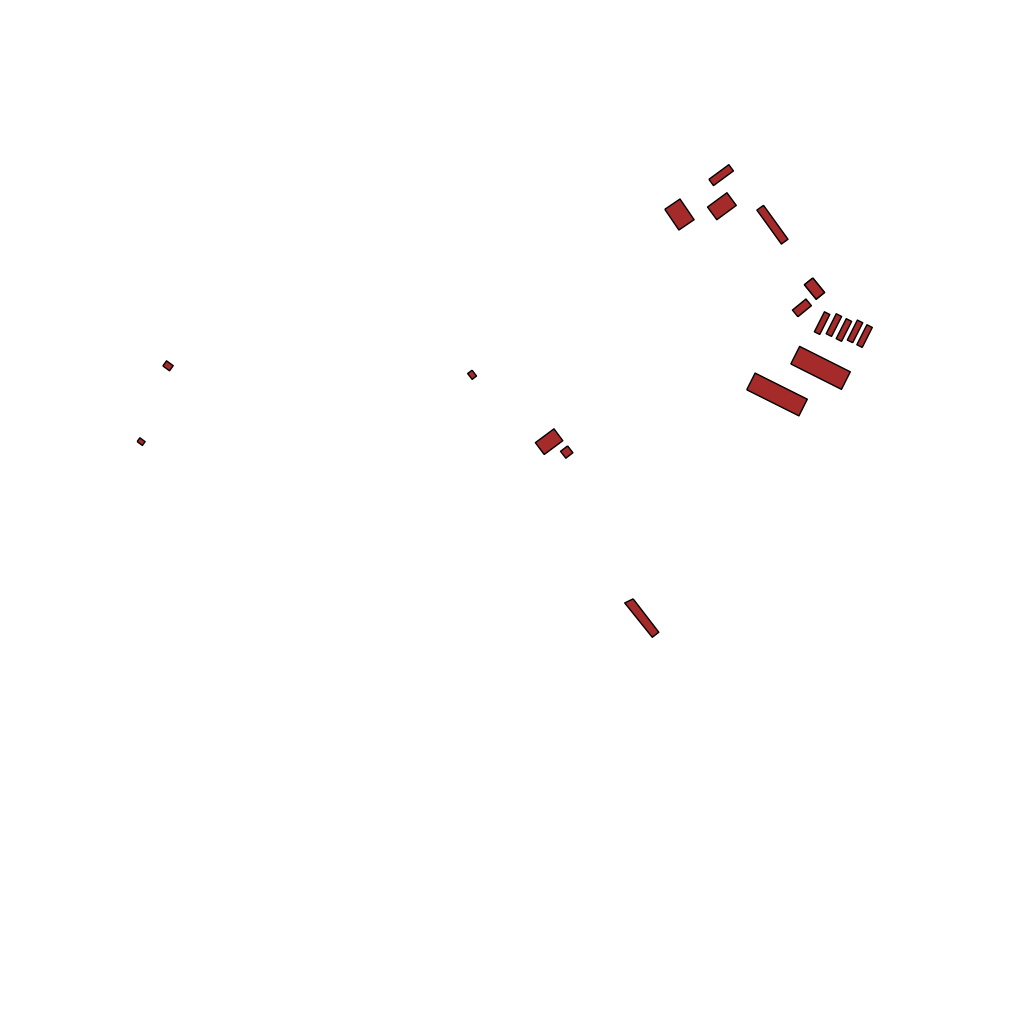
Tags: overhead vector_map, business, industrial, recreation, residential, special, individual_rise, low_rise, density_1, Facility, 1.0 km²